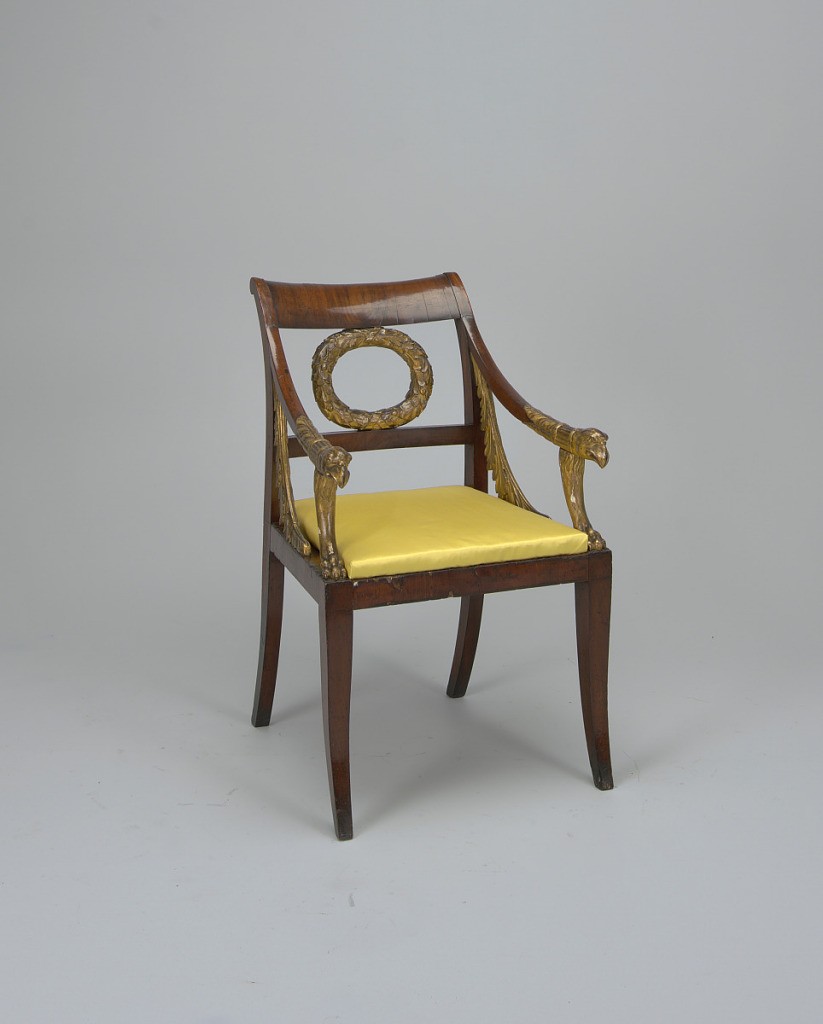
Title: Armchair
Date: ca. 1810
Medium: Parcel-gilt mahogany; yellow silk/cotton (present upholstery)
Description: Mahogany armchair with square tapering front legs which curve inwards.  The plain mahogany top rail has beneath it a carved wreath of oak leaves which forms the slat.  The seat is upholstered and covered in red silk, with gold embroidered medallion in center.  The arms are carved and terminate in eagle heads.  The arm supports are formed by lions paw feet.  Two festoons of oak leaves rise from the arms to the seat rail.  All the carving is gilded.